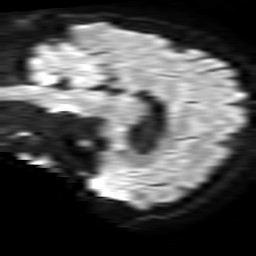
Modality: TRACE
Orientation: sagittal
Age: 60
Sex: male
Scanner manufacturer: philips
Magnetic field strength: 1.5 T
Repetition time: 4.6 s
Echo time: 0.0745 s